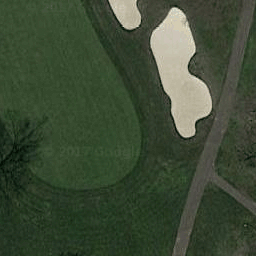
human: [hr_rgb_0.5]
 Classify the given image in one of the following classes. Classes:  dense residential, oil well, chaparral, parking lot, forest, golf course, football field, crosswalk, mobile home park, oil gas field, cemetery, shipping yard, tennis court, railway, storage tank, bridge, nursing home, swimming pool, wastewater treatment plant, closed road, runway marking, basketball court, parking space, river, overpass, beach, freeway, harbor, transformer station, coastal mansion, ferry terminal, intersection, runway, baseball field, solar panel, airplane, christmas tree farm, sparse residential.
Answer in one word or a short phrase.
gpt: golf course